Question: This is an old question I never got a satisfactory answer for and I have decided to add a bounty here so that someone might take an interest and figure out what is going on.
I believe the issue is that there is no value at the position 'images[1]' when the code is run. However I don't understand why this only happens on the server and not on my local machine.
- -

I have marked '### line 143 ###' below.
<URL> in relation to persisting data from one page to the next in a Django SessionWizardView where it was recommended that I use a session object to store the data I want to persist for use in later pages.
'''
images []
PATH_ONE_IMAGES = ['P1D1.jpg', 'P2D2.jpg', 'P3D3.jpg']
class SurveyWizardOne(SessionWizardView):
def get_context_data(self, form, **kwargs):
context = super(SurveyWizardOne, self).get_context_data(form, **kwargs)
step = int(self.steps.current)
if step in range (5, 19):
if step in (5, 6, 7):
image = random.choice(PATH_ONE_IMAGES)
images.insert(step - 5, image)
PATH_ONE_IMAGES.remove(image)
context['display_image'] = image
if step == 5:
self.request.session['first_image'] = images[0]
self.request.session.get('first_image', 'default_request_session_value')
elif step == 6:
self.request.session['second_image'] = images[1] ### line 143 ###
self.request.session.get('second_image', 'default_request_session_value')
elif step == 7:
self.request.session['third_image'] = images[2]
self.request.session.get('third_image', 'default_request_session_value')
elif step == 8:
slider_value = self.request.POST.get('slider_value')
if slider_value is not None:
slider_DV_values.insert(step - 5, slider_value)
context['first_image'] = self.request.session['first_image']
context['second_image'] = self.request.session['second_image']
context['third_image'] = self.request.session['third_image']
context['first_slider'] = slider_DV_values[0]
context['second_slider'] = slider_DV_values[1]
context['third_slider'] = slider_DV_values[2]
....
....
return context
'''
If anyone can explain why this error is happening in deployment and not locally and provide a fix it would be greatly appreciated.
Thanks, Deepend
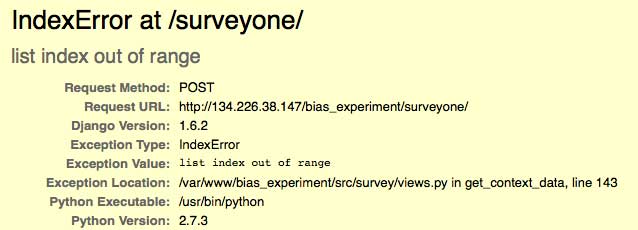
Answer: I'm not good at explaining things, but I'll give it a try.
The key problem is because you have 'images' list defined globally. It works for you locally since you have a running under the <URL>. Every request is sharing the same "memory space", accessing the same 'images' variable in the same process.
When you deploy your app to the server, you are entering a environment - in simple words, the value of 'images' is not shared across multiple processes and, therefore, it is not shared between different requests. In other words, you are inserting into different 'images' lists in different requests:
- <URL>
Do not use global variables, really, please don't.
To fix the issue you need to keep the 'images' somewhere else - inside a session, or in the database:
'''
def get_context_data(self, form, **kwargs):
context = super(SurveyWizardOne, self).get_context_data(form, **kwargs)
step = int(self.steps.current)
images = self.request.session.get('images', [])
...
self.request.session['images'] = images
return context
'''